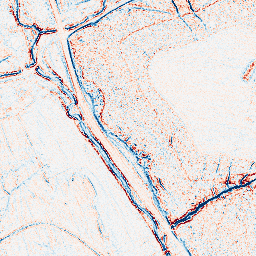
Category: edge_preserving
Decomposition family: bilateral
Decomposition parameters: d: 5
sigma_color: 150
sigma_space: 150
Upsampling method: cubic_catmull_rom
Upsampling parameters: scale: 2
Upsampling scale: 2